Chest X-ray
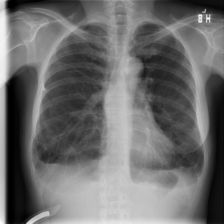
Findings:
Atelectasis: negative
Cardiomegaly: negative
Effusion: negative
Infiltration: negative
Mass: negative
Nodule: negative
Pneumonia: negative
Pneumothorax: negative
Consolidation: negative
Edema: negative
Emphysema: negative
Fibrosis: negative
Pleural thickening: negative
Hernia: negative